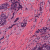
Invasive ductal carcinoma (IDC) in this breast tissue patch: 1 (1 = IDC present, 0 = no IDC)